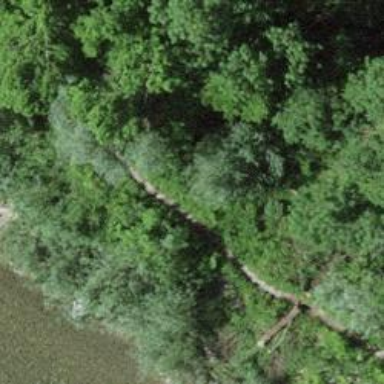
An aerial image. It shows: Path on the ground.